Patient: sex M, age 81
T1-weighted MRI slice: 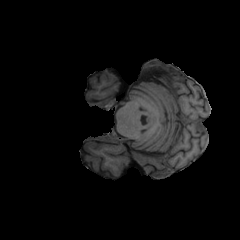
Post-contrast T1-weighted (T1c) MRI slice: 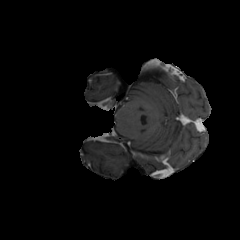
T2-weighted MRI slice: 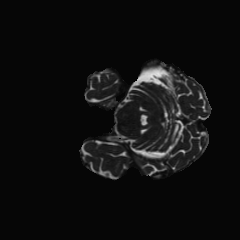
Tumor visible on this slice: no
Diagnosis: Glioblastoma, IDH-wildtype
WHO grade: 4